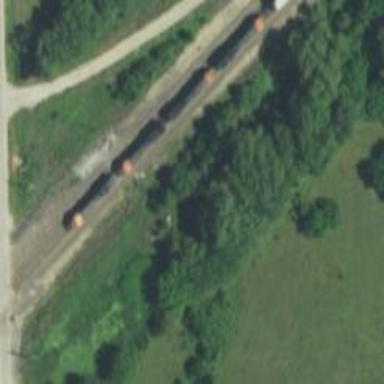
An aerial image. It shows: Railway with two tracks.